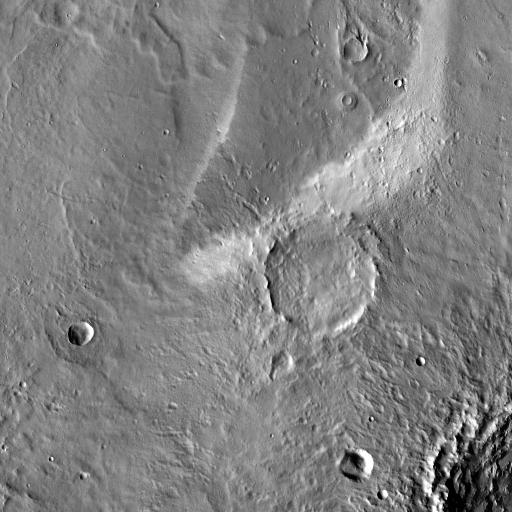
Crater classes present: Background, Other, Buried, Secondary